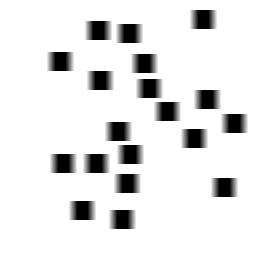
Squares: 19
Triangles: 0
Stars: 0
Total shapes: 19